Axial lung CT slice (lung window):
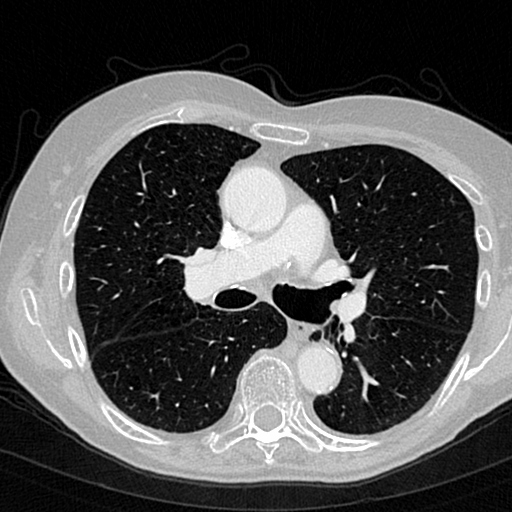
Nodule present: no